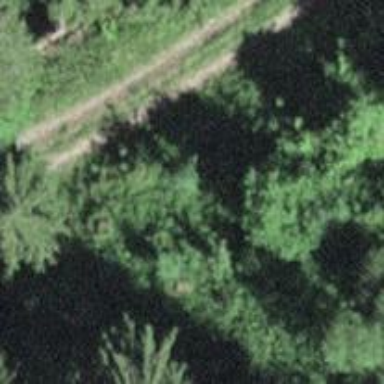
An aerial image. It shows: Dirt path.